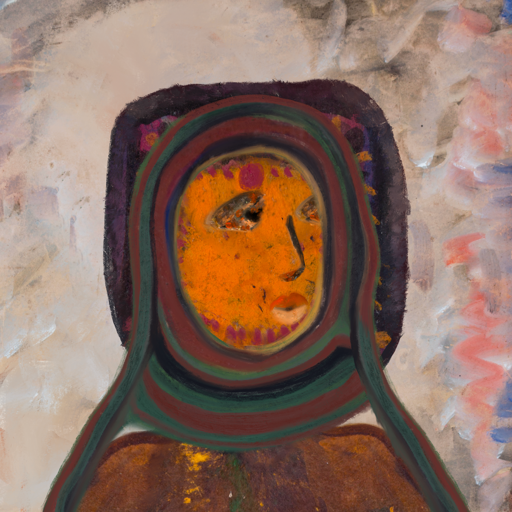
Background: Roy_Bahadur, Head And Neck Side: Doll_w_Hair, Face Side: Gypsy_Queen, Bust: Comrade, Hair Side: Blank, Head Accessory: After_Raid_Scarf, Second Necklace: Blank, Necklace: Blank, Baby: Blank